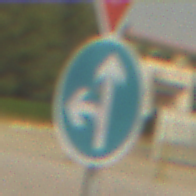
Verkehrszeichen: VorgeschriebeneFahrtrichtungGeradeausOderLinks
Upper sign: VorfahrtGewaehren
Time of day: MorningAfternoon
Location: Outdoor (Suburban)
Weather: Clear
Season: NotSpecified
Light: Natural